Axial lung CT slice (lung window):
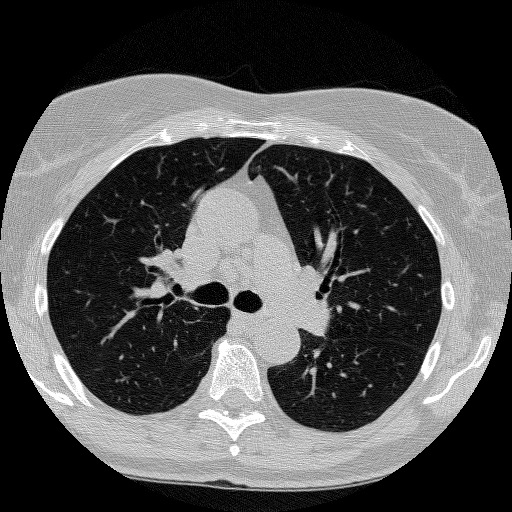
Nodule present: no